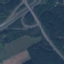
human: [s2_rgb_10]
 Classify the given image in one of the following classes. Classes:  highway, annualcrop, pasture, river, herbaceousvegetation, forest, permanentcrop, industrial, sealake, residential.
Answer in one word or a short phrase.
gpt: Highway